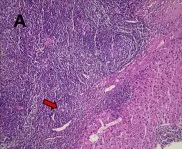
Pathological findings with hematoxylin-eosin (HE) staining showed that there were a large number of reactive proliferative lymphoid follicles in the tumor area, and the germinal center was composed of non-dysmorphic lymphocytes or plasma cells, fibrous collagen, and hyaluronic matrix, and remaining normal bile ducts (red arrows) can be seen along the edge of the lesion (A, HEx100).
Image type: pathology (h&e)